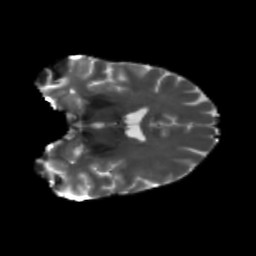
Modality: T2w
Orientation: coronal
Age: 29
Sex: female
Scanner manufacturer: siemens
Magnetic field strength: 3 T
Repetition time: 5.25 s
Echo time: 0.08 s